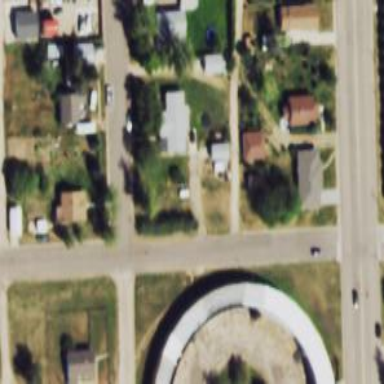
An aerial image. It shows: Alleyway designated as service road.